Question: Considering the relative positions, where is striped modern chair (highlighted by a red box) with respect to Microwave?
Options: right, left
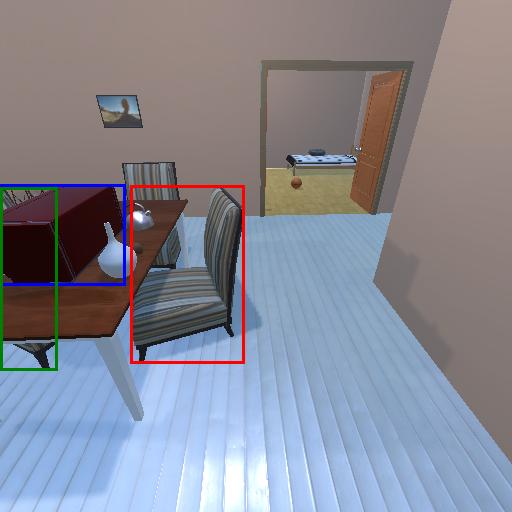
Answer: right